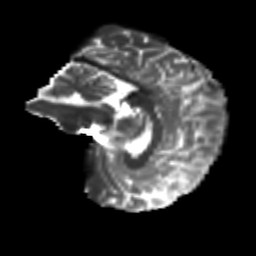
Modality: T2w
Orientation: sagittal
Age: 43
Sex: male
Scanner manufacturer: siemens
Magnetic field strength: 3 T
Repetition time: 8.6 s
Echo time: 0.095 s